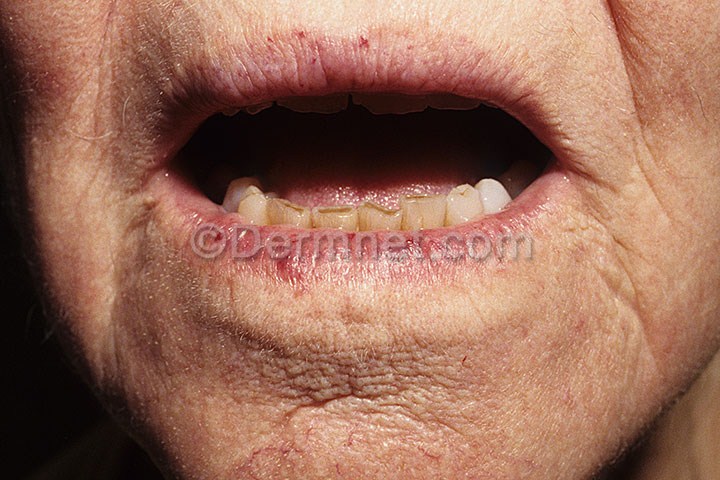
Disease: Lupus and other Connective Tissue diseases